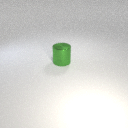
large green metal cylinder